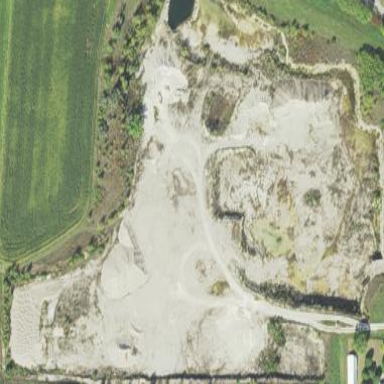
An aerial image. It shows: Quarry area.